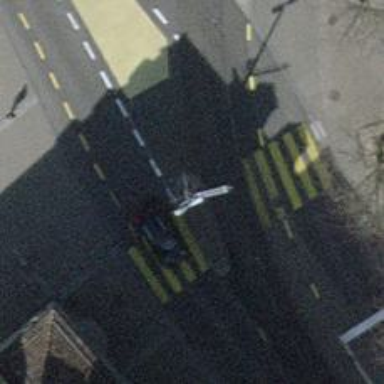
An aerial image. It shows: Crossing for the railway.